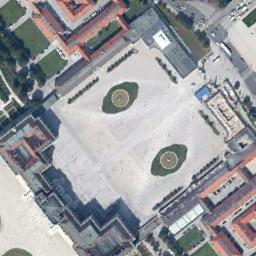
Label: palace